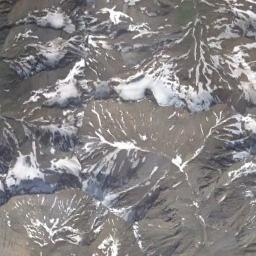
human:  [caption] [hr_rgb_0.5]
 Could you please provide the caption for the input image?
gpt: The snow berg is consist of bare land and white snow .

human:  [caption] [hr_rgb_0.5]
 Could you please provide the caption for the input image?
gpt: There is a lot of snow on the snowberg .

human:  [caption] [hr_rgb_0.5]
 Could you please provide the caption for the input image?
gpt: White snow and brown bare ground intersect on the snow mountain .

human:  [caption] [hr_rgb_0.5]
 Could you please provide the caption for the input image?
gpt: The snowberg is partly covered with snow and ice and the color of the mountain is brown .

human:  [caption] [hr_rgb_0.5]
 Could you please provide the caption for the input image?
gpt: There are bare land and some snow on the snowberg .